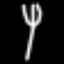
Label: fork